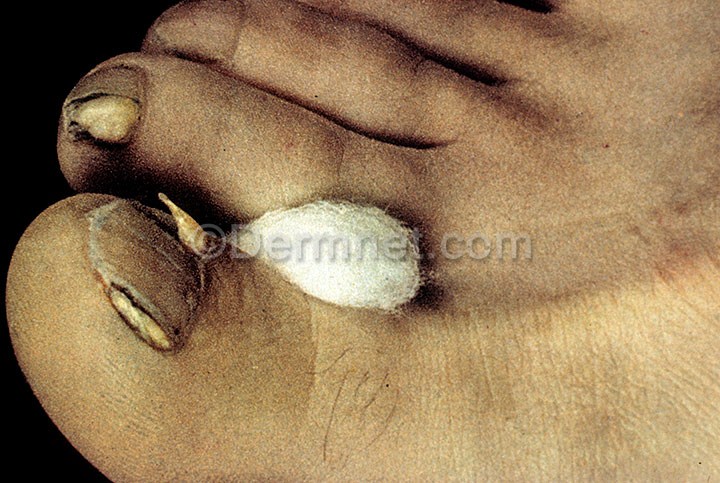
Disease: Systemic Disease